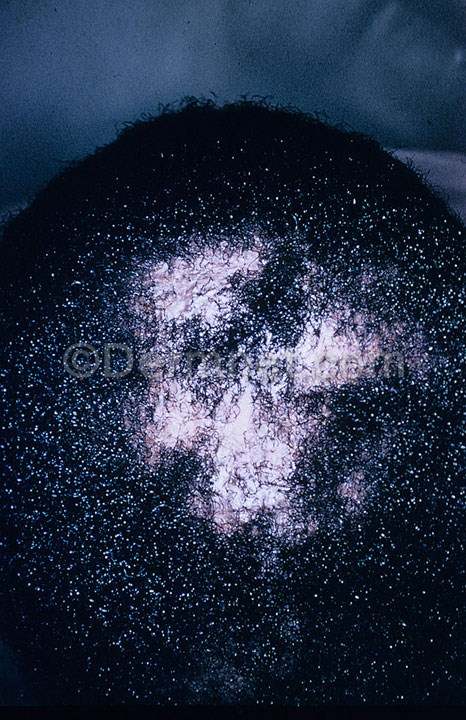
Disease: Hair Loss Photos Alopecia and other Hair Diseases